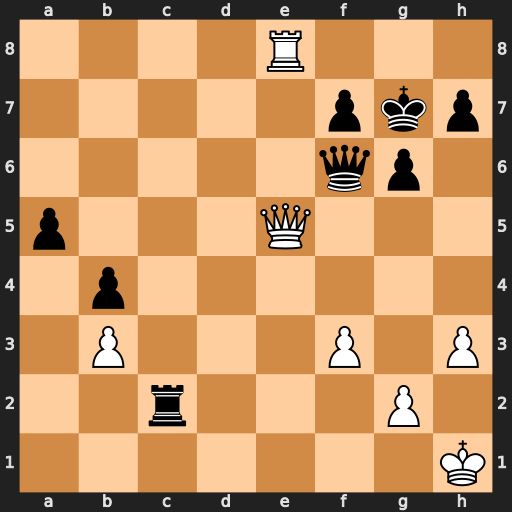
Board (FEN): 4R3/5pkp/5qp1/p3Q3/1p6/1P3P1P/2r3P1/7K
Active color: w
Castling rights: -
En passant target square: -
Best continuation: Rg8+ Kxg8 Qxf6